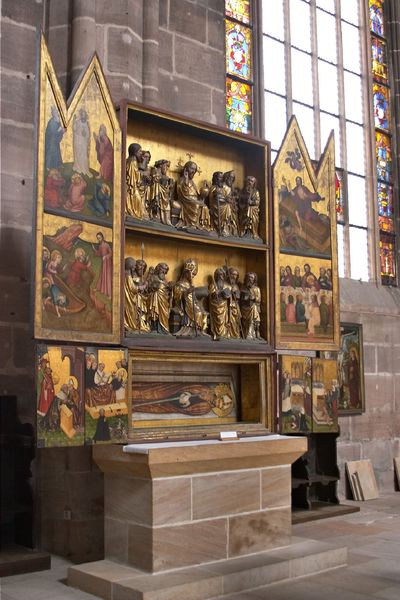
Titel: Deocarus-Altar in St. Lorenz in Nürnberg
Künstler: Nachfolge des Meister des Deichster-Altars
Standort: Nürnberg, St. Lorenz (EU - D - B)
Schlagwörter: flügel, gemälde, gott, menschen, sitzen, fenster, glas, holz, malerei, geschichte, sockel, spitze, stein, steine, tod, kirche, gold, innen, gotik, engel, türen, stab, mauer, figuren, papst, spitz, platte, liegend, kreuz, religion, schwert, beten, altar, schnitzerei, heiligenschein, skulpturen, sandstein, glasfenster, glasmalerei, jesus, kirchenraum, heiliger, mitra, heilige, geöffnet, register, maria, szenen, schrein, lade, geschnitzt, legende, aufsatz, retabel, schnitzaltar, flügelaltar, triptychon, blattgold, bildfelder, wandelaltar, heiligenlegende